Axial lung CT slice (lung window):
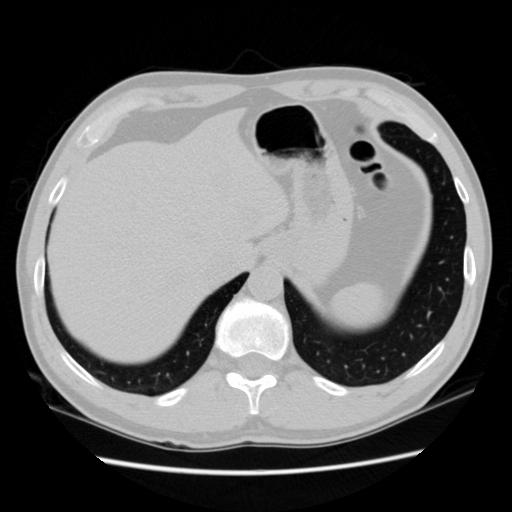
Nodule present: no